Question: In Microsoft SQL Server 2005 and .NET 2.0, I want to convert the current date to a string of this format: "YYYY-MM-DD". For example, December 12th 2009 would become "2009-12-20". How do I do this in SQL.
The context of this SQL statement in the table definiton. In other words, this is the default value. So when a new record is created the default value of the current date is stored as a string in the above format.
I'm trying:
SELECT CONVERT(VARCHAR(10), GETDATE(), 102) AS [YYYY.MM.DD]
But SQL server keeps converting that to:
('SELECT CONVERT(VARCHAR(10), GETDATE(), 102) AS [YYYY.MM.DD]')
so the result is just:
'SELECT CONVERT(VARCHAR(10), GETDATE(), 102) AS [YYYY.MM.DD]'
Here's a screen shot of what the Visual Studio server explorer, table, table definition, properties shows:

These wrapper bits are being adding automatically and converting it all to literal string: (N' ')
Here's the reason I'm trying to use something other than the basic DATETIME I was using previously:
This is the error I get when hooking everything to an ASP.NET GridView and try to do an update via the grid view:
## Server Error in '/' Application.
The version of SQL Server in use does not support datatype 'date'.
Description: An unhandled exception occurred during the execution of the current web request. Please review the stack trace for more information about the error and where it originated in the code.
Exception Details: System.ArgumentException: The version of SQL Server in use does not support datatype 'date'.
Source Error:
An unhandled exception was generated during the execution of the current web request. Information regarding the origin and location of the exception can be identified using the exception stack trace below.
Stack Trace:
[ArgumentException: The version of SQL Server in use does not support datatype 'date'.]
Note: I've added a related question to try to get around the <URL> so that I can use a DATETIME as recommended.
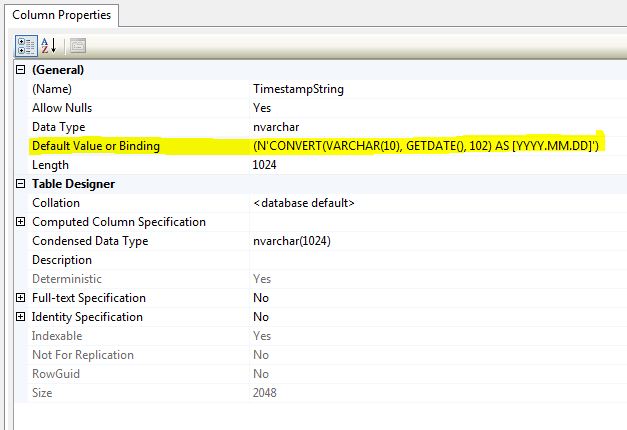
Answer: <URL>
For a list of all the date time formats.